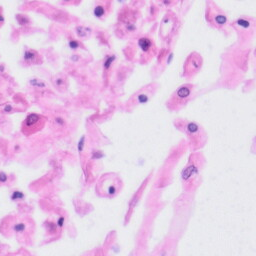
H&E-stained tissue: Tonsil